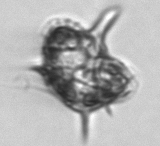
Label: Amylax